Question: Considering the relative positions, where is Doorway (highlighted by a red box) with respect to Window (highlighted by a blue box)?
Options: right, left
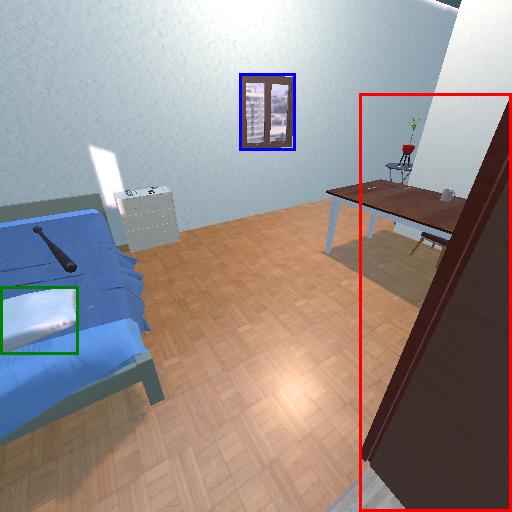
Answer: right